Question: I want to write this Unicode HTML code (Persian) in JSP file in Netbeans 7.4:
'''
<b>slm</b>
'''
but on saving file this message shown:

I set encoding as UTF-8 in project properties and also done adding:
'''
netbeans_default_options="-J-Dfile.encoding=UTF-8"
'''
to netbeans but nothing changed and after pressing yes button, my Unicode text saved like:
'''
<b>????</b>
'''
I see that file encoding was UTF-8 but after writing that Unicode HTML and seeing that message its encoding changed to ISO-8859-1!
How can I fix this?
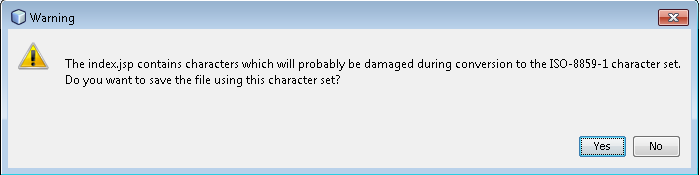
Answer: Use this in your JSP file:
'''
<%@page contentType="text/html;charset=UTF-8"%>
'''
note that Netbeans changes file's encoding according to this code.